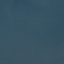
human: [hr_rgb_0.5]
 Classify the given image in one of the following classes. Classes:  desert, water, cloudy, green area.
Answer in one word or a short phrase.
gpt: water